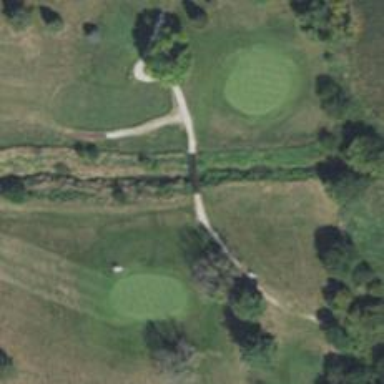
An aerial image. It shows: Path on bridge over golf course.